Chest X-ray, PA view. Patient: 10 years old, sex M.
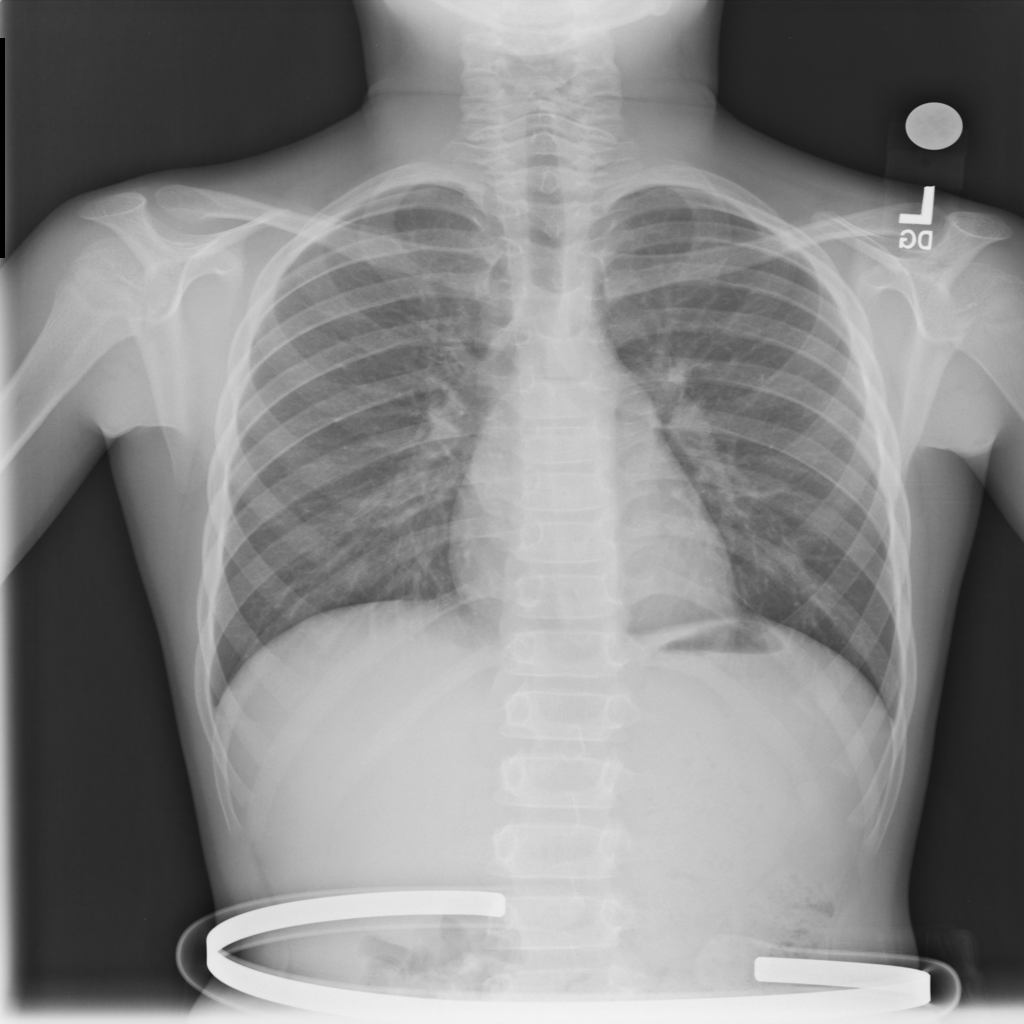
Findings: No Finding